Aerial crown-view tile of a tropical tree (Barro Colorado Island, Panama), acquired 20241014:
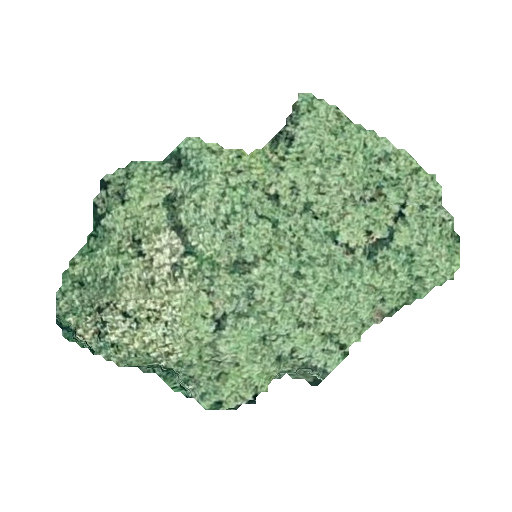
Species: Hieronyma alchorneoides
GBIF accepted scientific name: Hieronyma alchorneoides
Crown area: 124.6 m²